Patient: sex M, age 76
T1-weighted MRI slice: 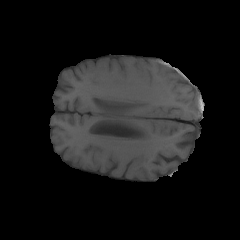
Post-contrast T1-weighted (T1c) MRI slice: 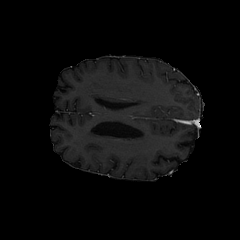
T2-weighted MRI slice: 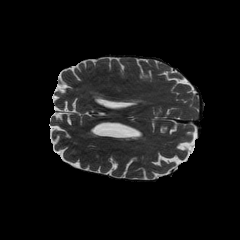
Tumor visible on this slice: no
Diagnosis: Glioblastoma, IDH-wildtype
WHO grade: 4